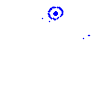
Particle: kaon